Question: This might be simple for someone who has already done something similar.
I've a simple Grid in which I render data into controls (i.e. textbox, checkbox, ...) so that the user can do in the rows rendered and then hit the submit button to get all the updates in the database.
> Now, I've a working version of such editable Grid in my ASP.Net MVC2
proj. Next, I want to have using jQuery
on client side (you can assume that I'm rendering the whole grid with
lots of records). I can easily do this with server side coding and
render just one pageful of Grid but for now consider that I want to do it on client
side.
I've tried the some jQuery plugins - they work fine but for normal readonly text based Grids. My Grids have textbox, checkbox which user can edit and my problem is that none of these plugins . Or they persist it dynamically - which is not passed to the server!
For example, in this Grid the checkbox status is either not persisted across pagination:

Hope someone has gone thru this and would help me.
Plugins tried:
- <URL>
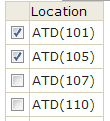
Answer: Based on a few popular plugins I've reviewed so far and the basic understanding (more or less) about how they would have achieved the pagination on client side, I derive that most of them -
> Cache the table rows in a variable. And they clear the 'TBODY' before
paging or search and refill it with the result.
So, during the postback I only get the number of rows "refilled" and not the actual table. Atleast thats what my MVC action showed me. And sometimes, it was empty!
> I conclude that though the status and values of the controls in the
Grid seem to be visible across paginaton, they're not in sync with
what is being passed during postback. I'd be happy to be wrong or if a
plugin does it better. For now, I've to log the values if my checked checkbox in a
temp textbox which will make the values available during postback no
matter what the plugin does with the actual table!
Thank you.